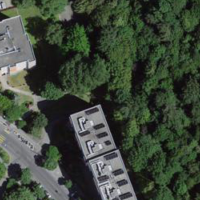
EUNIS habitat code: 55
Species observed at this site:
Certhia brachydactyla
Poecile palustris
Corvus corone
Cirsium arvense
Cyanistes caeruleus
Cydonia oblonga
Parus major
Sitta europaea
Garrulus glandarius
Fringilla coelebs
Aegithalos caudatus